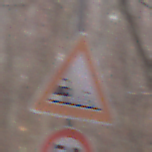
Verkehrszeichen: SplittSchotter
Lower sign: Geschwindigkeit50
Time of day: Midday
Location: Outdoor (Nature)
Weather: Overcast
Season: Autumn
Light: Natural